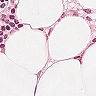
Metastatic tissue present: no